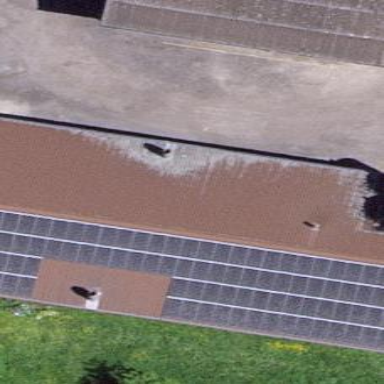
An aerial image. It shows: Solar power generator utilizing photovoltaic technology with solar photovoltaic panels.